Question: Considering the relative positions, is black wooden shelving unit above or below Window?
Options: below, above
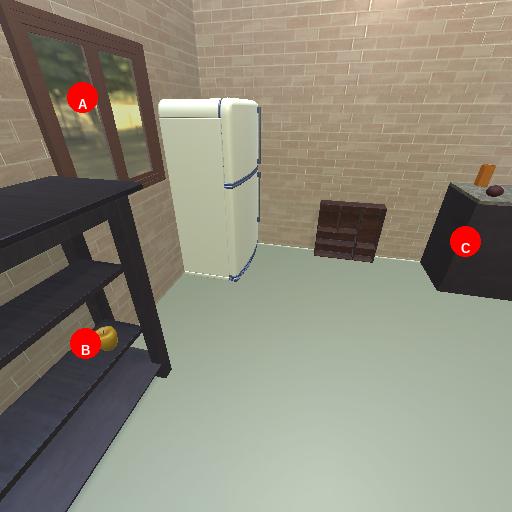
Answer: below